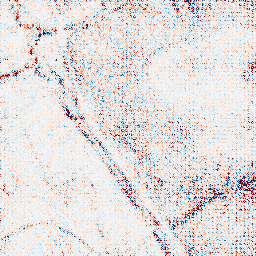
Category: wavelet
Decomposition family: wavelet_dwt
Decomposition parameters: wavelet: coif2
level: 1
Upsampling method: regularized
Upsampling parameters: scale: 4
lambda_reg: 0.1
Upsampling scale: 4